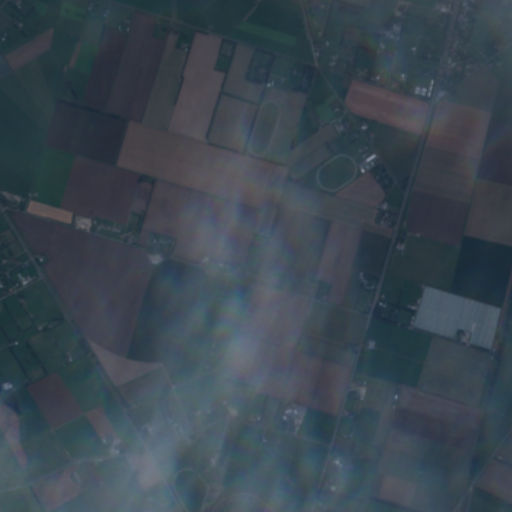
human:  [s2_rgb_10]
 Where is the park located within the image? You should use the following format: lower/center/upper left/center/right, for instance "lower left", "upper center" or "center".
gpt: The park is located in the upper right of the image.
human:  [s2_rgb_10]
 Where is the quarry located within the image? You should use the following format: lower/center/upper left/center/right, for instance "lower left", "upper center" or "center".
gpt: The quarry is located in the upper left of the image.
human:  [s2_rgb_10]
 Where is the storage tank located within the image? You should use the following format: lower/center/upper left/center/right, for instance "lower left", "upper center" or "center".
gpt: The storage tank is located in the upper right of the image.
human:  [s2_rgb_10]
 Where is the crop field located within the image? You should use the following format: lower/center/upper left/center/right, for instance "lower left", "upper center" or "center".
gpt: There is no crop field in the image.